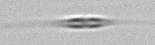
Label: Cylindrotheca